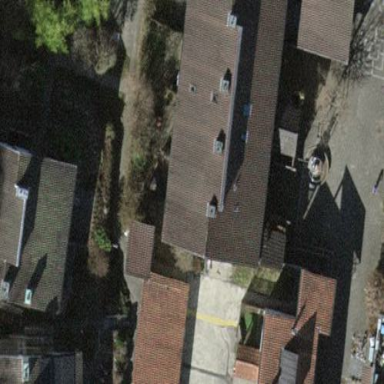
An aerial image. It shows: Gabled house with firebrick-colored roof. The house has cornsilk exterior color.